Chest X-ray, PA view. Patient: 34 years old, sex M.
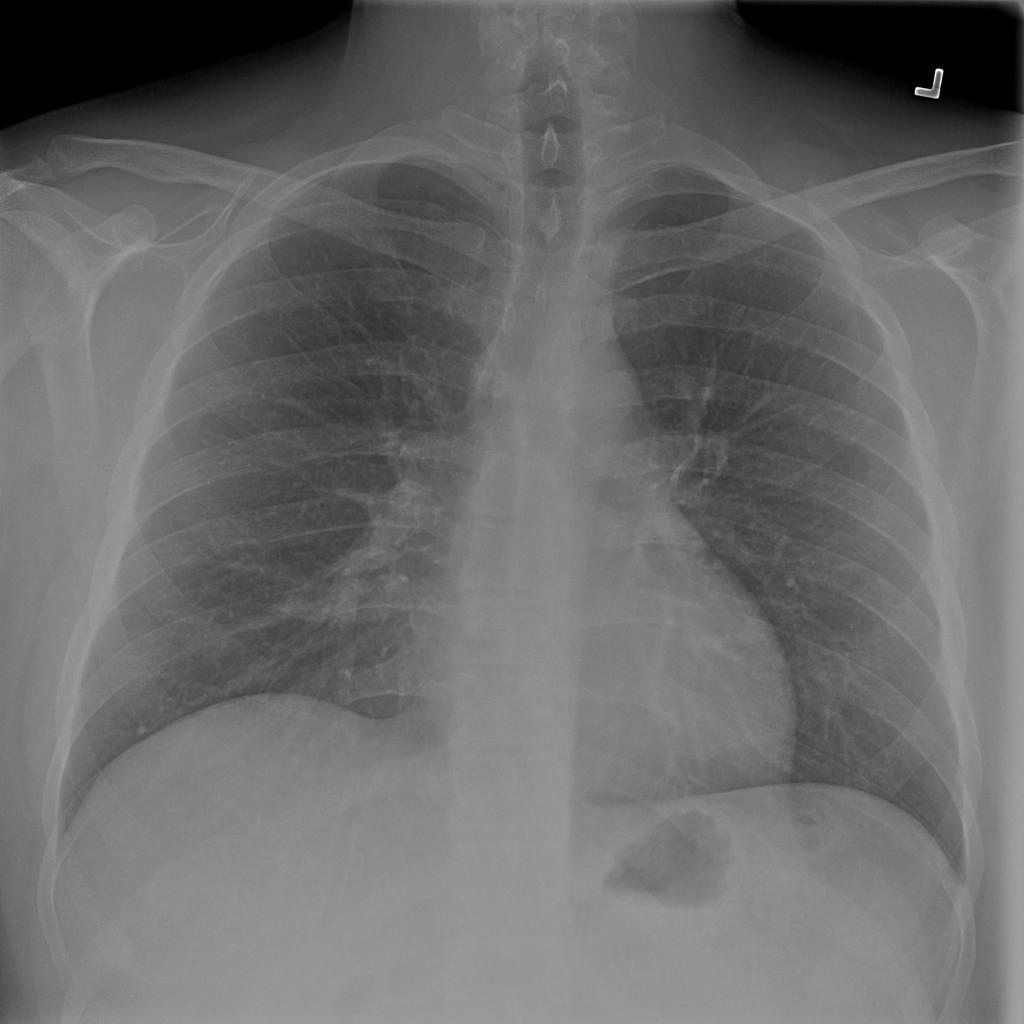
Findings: No Finding